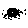
Label: moon